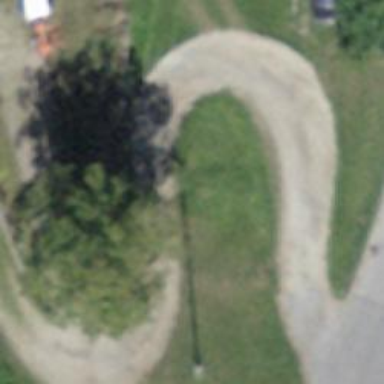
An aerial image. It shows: Unpaved driveway with service road designation.